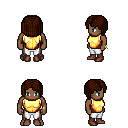
a pixel art fantasy rpg character, male body template, human, dark skin, gold chest armor, white pants, brown pageboy hairstyle, bracelets, brown shoes, four views (front, back, left, right), 2x2 character sprite sheet, small pixel art, hard edges, no anti-aliasing